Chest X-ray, PA view. Patient: 56 years old, sex F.
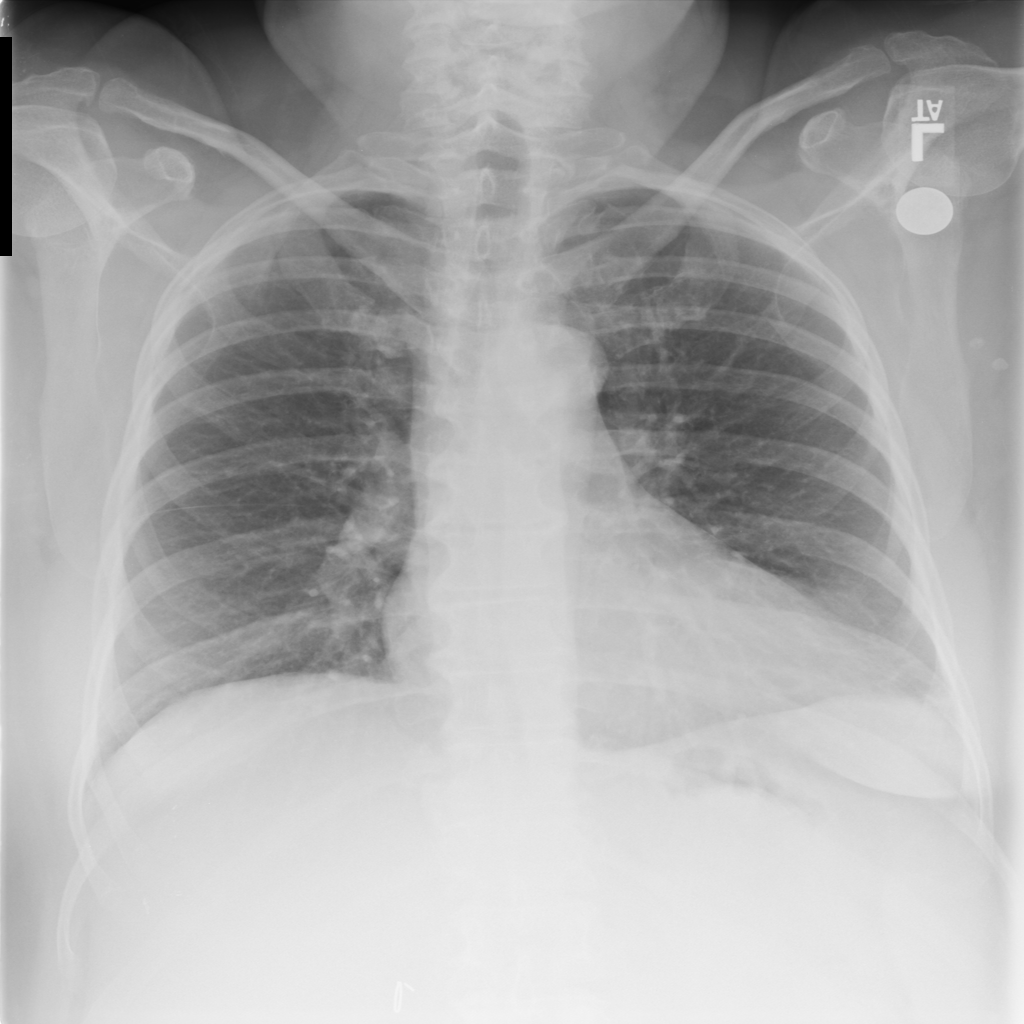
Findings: Cardiomegaly